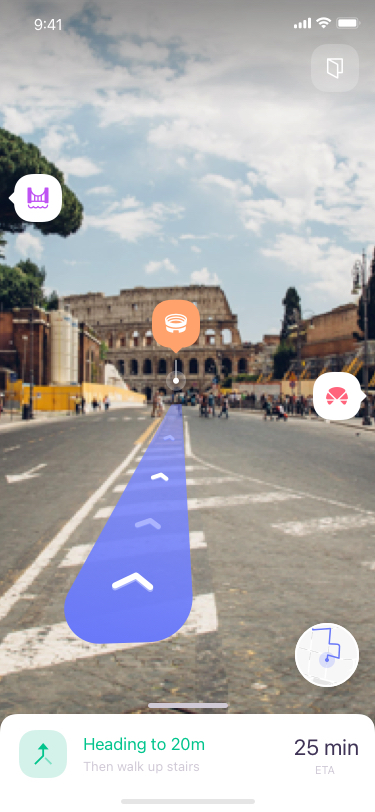
Text in this UI design:
25 min
ETA
Heading to 20m
Then walk up stairs